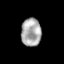
Tissue: skin
Cell type: Epithelial cells
Senescence score: 0.2801
Nuclear area (px): 554
Mean DAPI intensity: 168.381